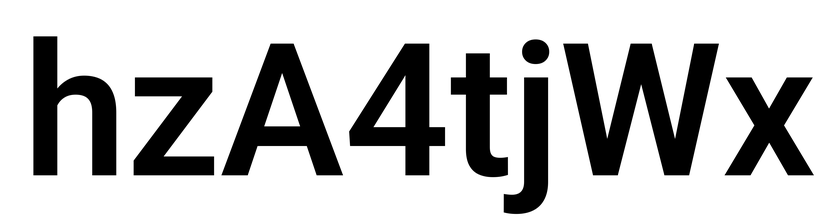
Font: Roboto_SemiBold